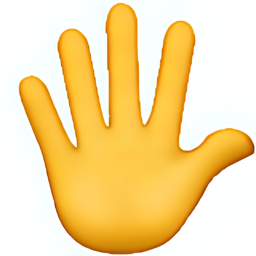
Name: raised hand with fingers splayed
Emoji: 🖐
Group: People & Body
Sub-group: hand-fingers-open